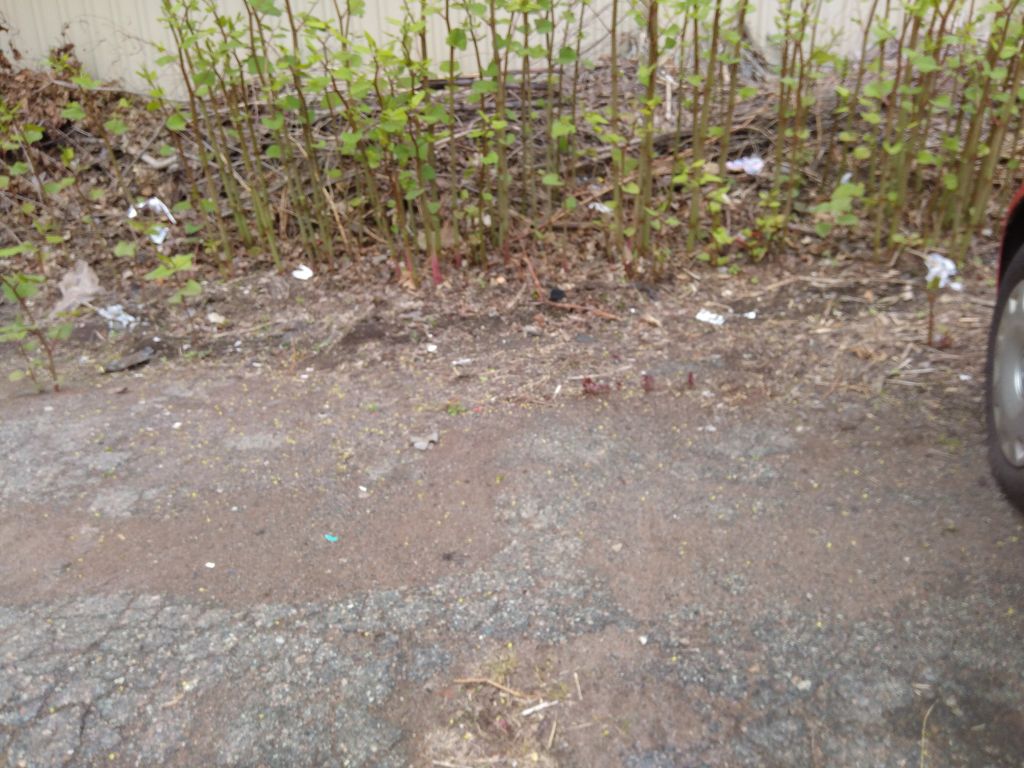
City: charlottetown